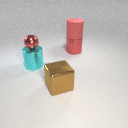
small red metal sphere above large cyan metal cylinder